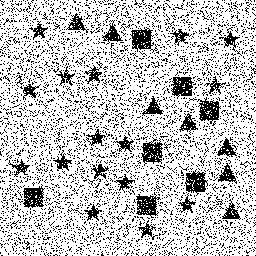
Squares: 7
Triangles: 7
Stars: 16
Total shapes: 30